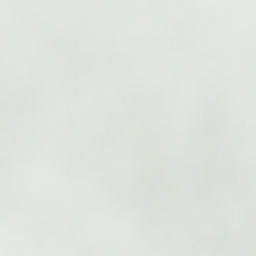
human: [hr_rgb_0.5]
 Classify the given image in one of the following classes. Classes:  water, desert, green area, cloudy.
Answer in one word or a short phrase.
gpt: cloudy